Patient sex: M
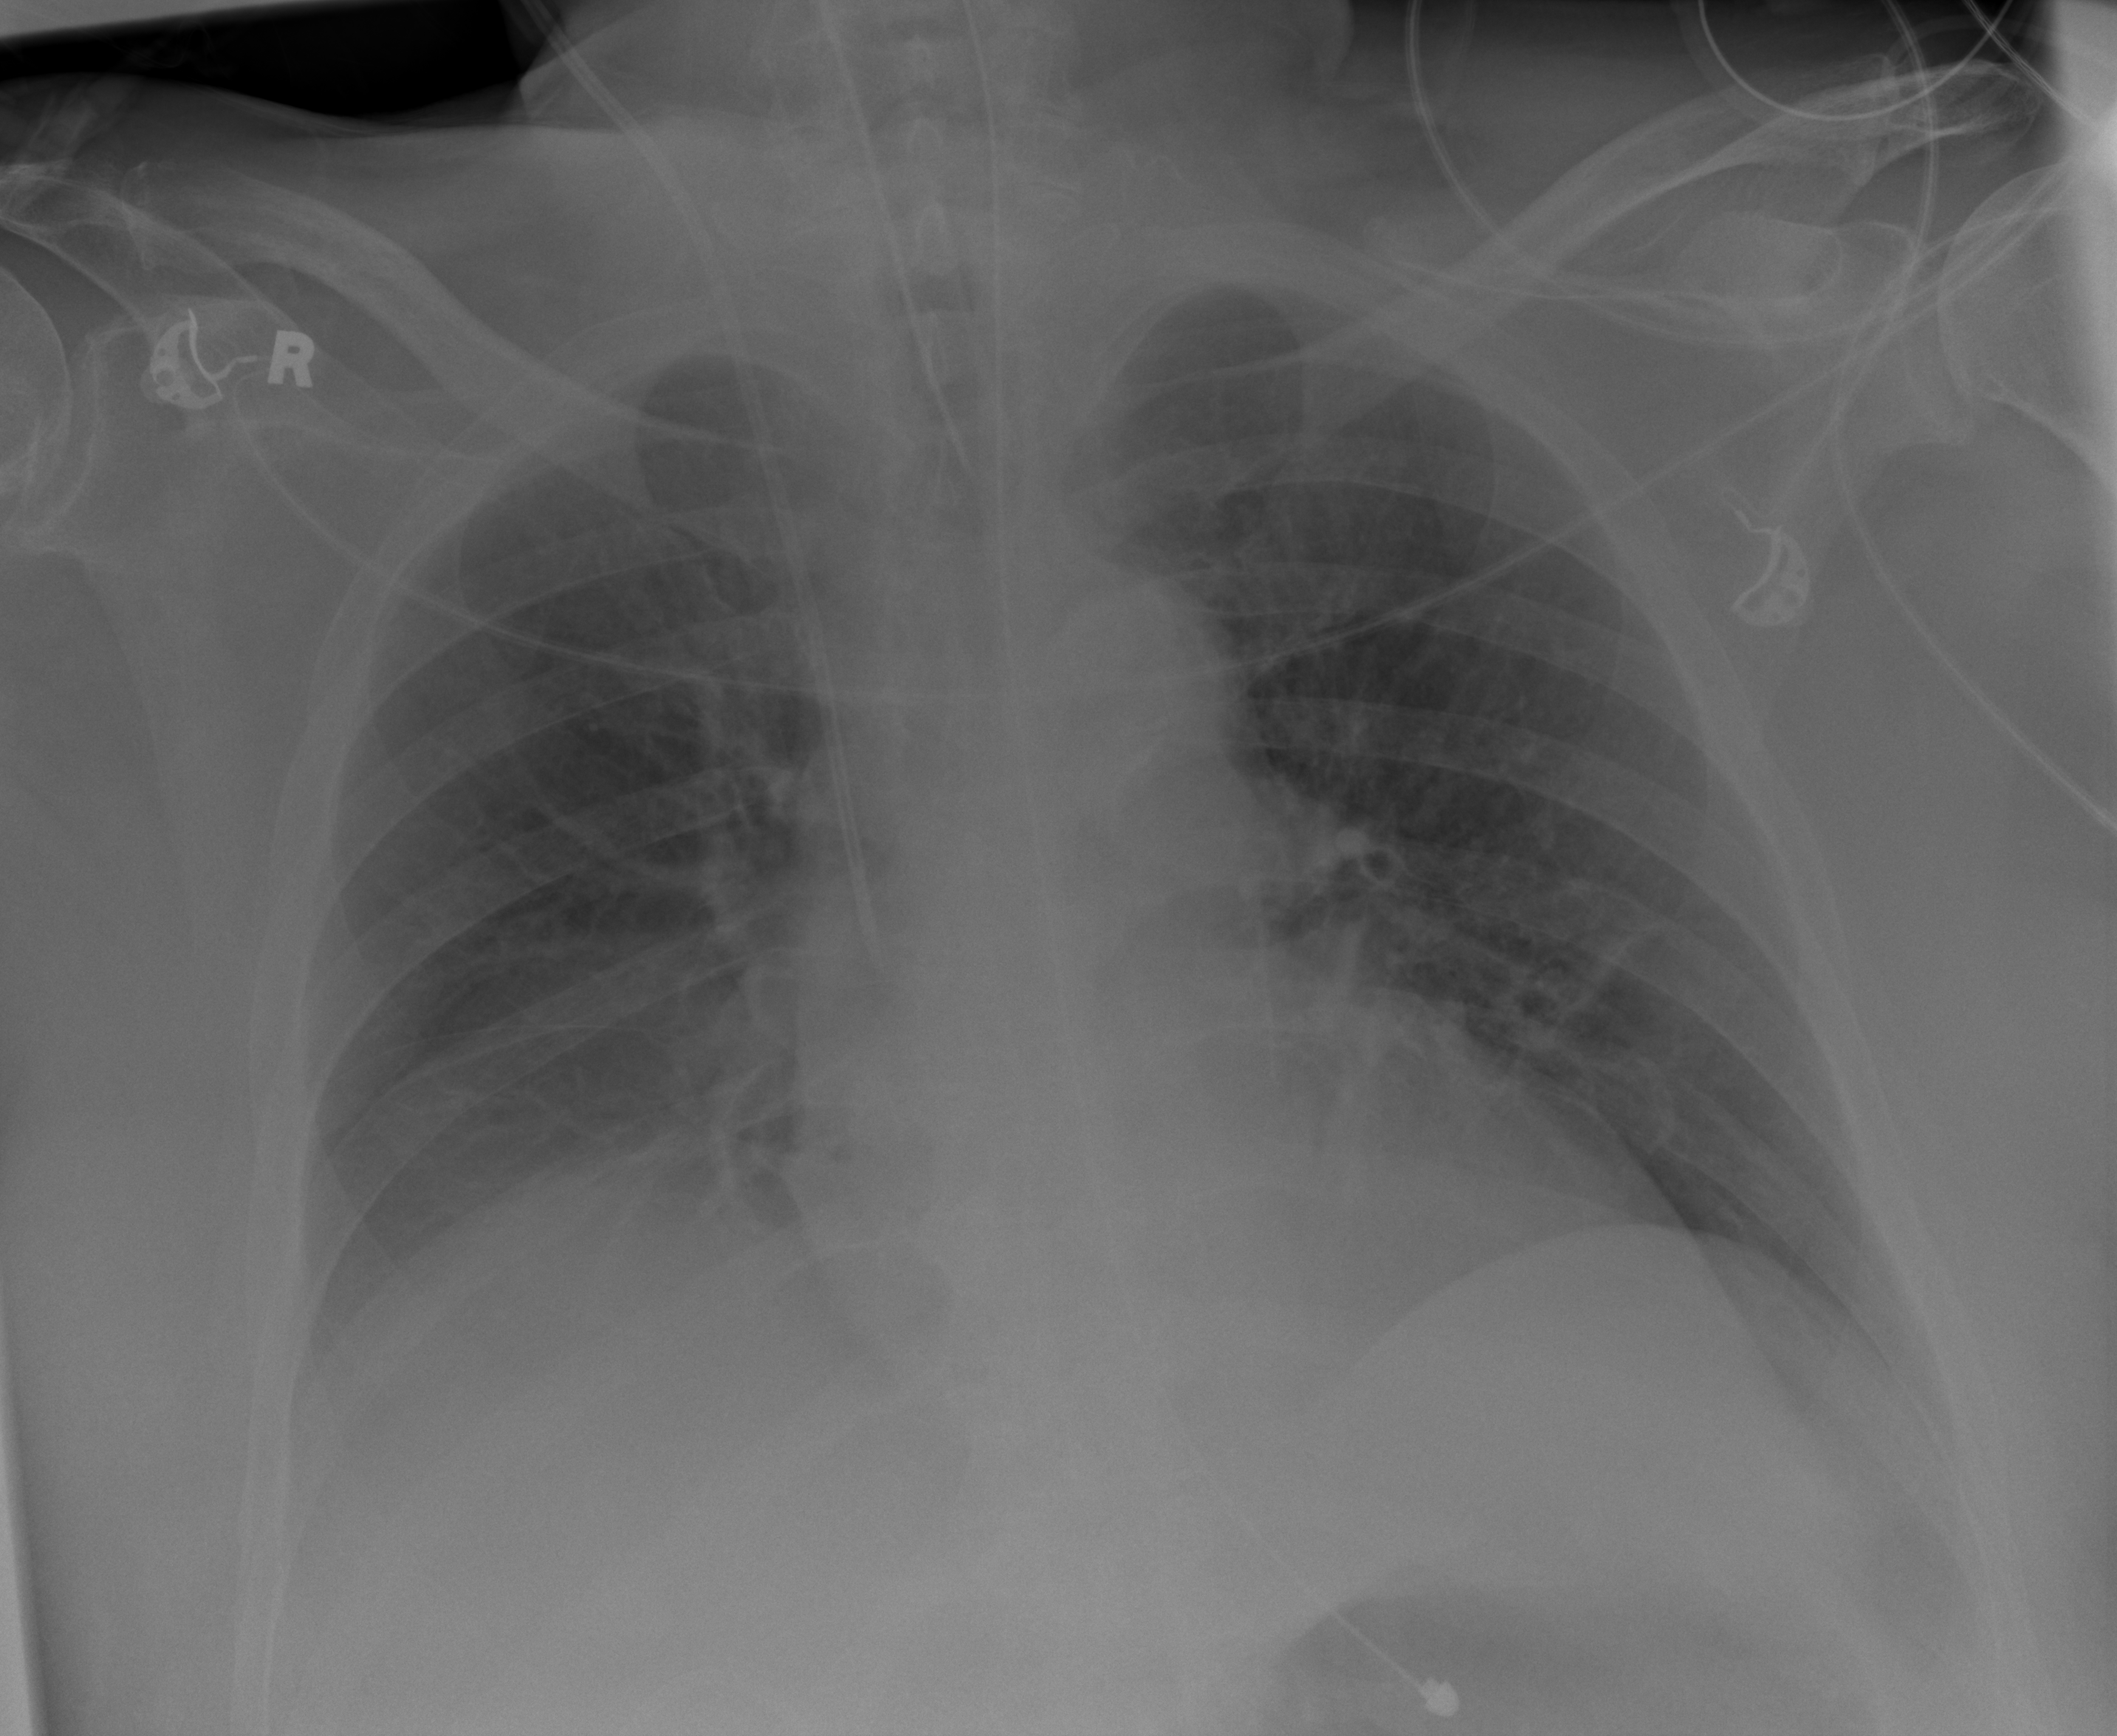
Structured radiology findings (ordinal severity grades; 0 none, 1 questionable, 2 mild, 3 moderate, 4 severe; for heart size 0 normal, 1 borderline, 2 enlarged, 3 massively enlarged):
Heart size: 0
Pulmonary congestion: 0
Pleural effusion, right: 2
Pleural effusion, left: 0
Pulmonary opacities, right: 0
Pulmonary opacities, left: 0
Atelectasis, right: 2
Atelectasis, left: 2